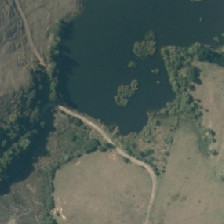
Land cover: lake_pond